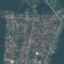
Label: Residential